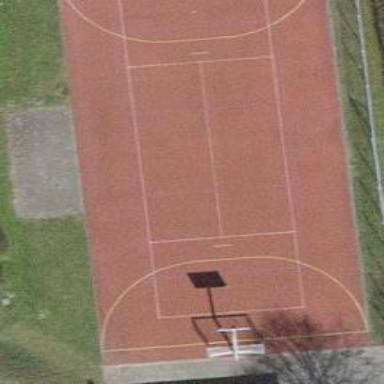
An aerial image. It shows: Basketball court located in leisure land pitch.